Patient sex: M
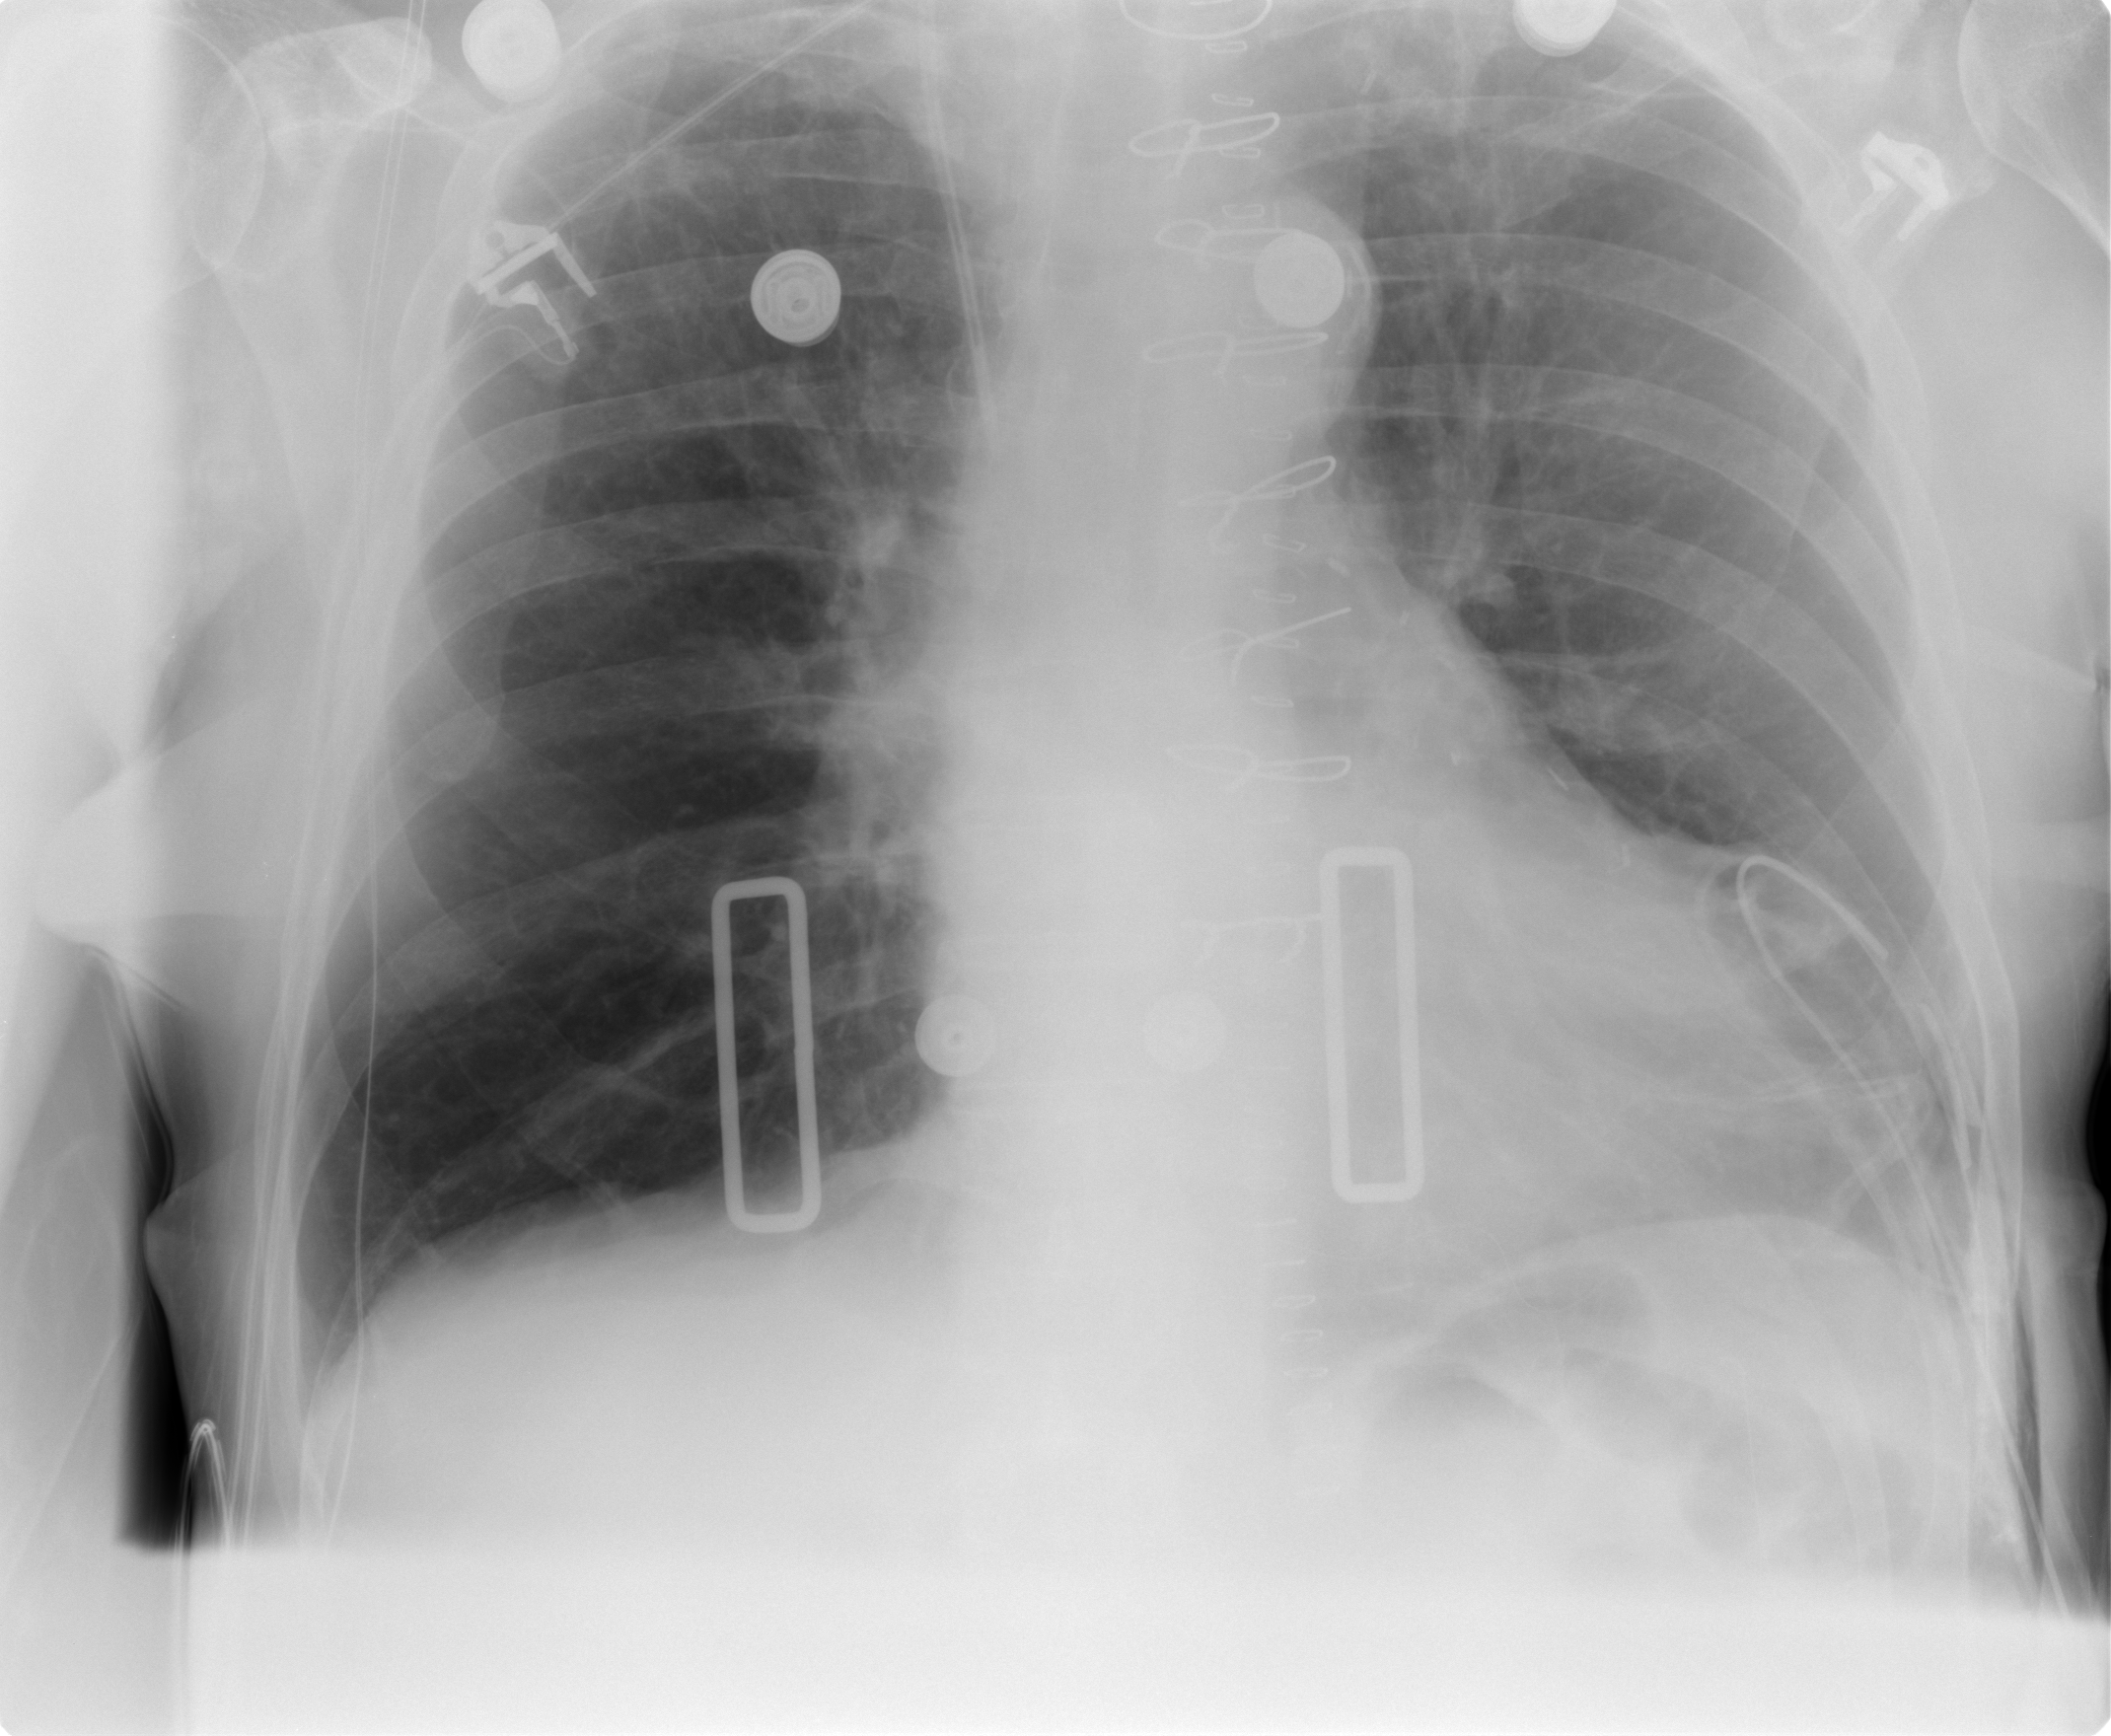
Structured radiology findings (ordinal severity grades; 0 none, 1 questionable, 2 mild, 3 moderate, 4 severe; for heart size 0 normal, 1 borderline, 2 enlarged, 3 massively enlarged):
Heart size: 0
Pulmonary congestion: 0
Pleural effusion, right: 1
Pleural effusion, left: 1
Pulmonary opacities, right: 0
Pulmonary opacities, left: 0
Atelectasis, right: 2
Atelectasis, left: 2